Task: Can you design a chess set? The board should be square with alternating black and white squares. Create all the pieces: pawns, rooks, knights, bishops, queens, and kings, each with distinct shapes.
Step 4358:
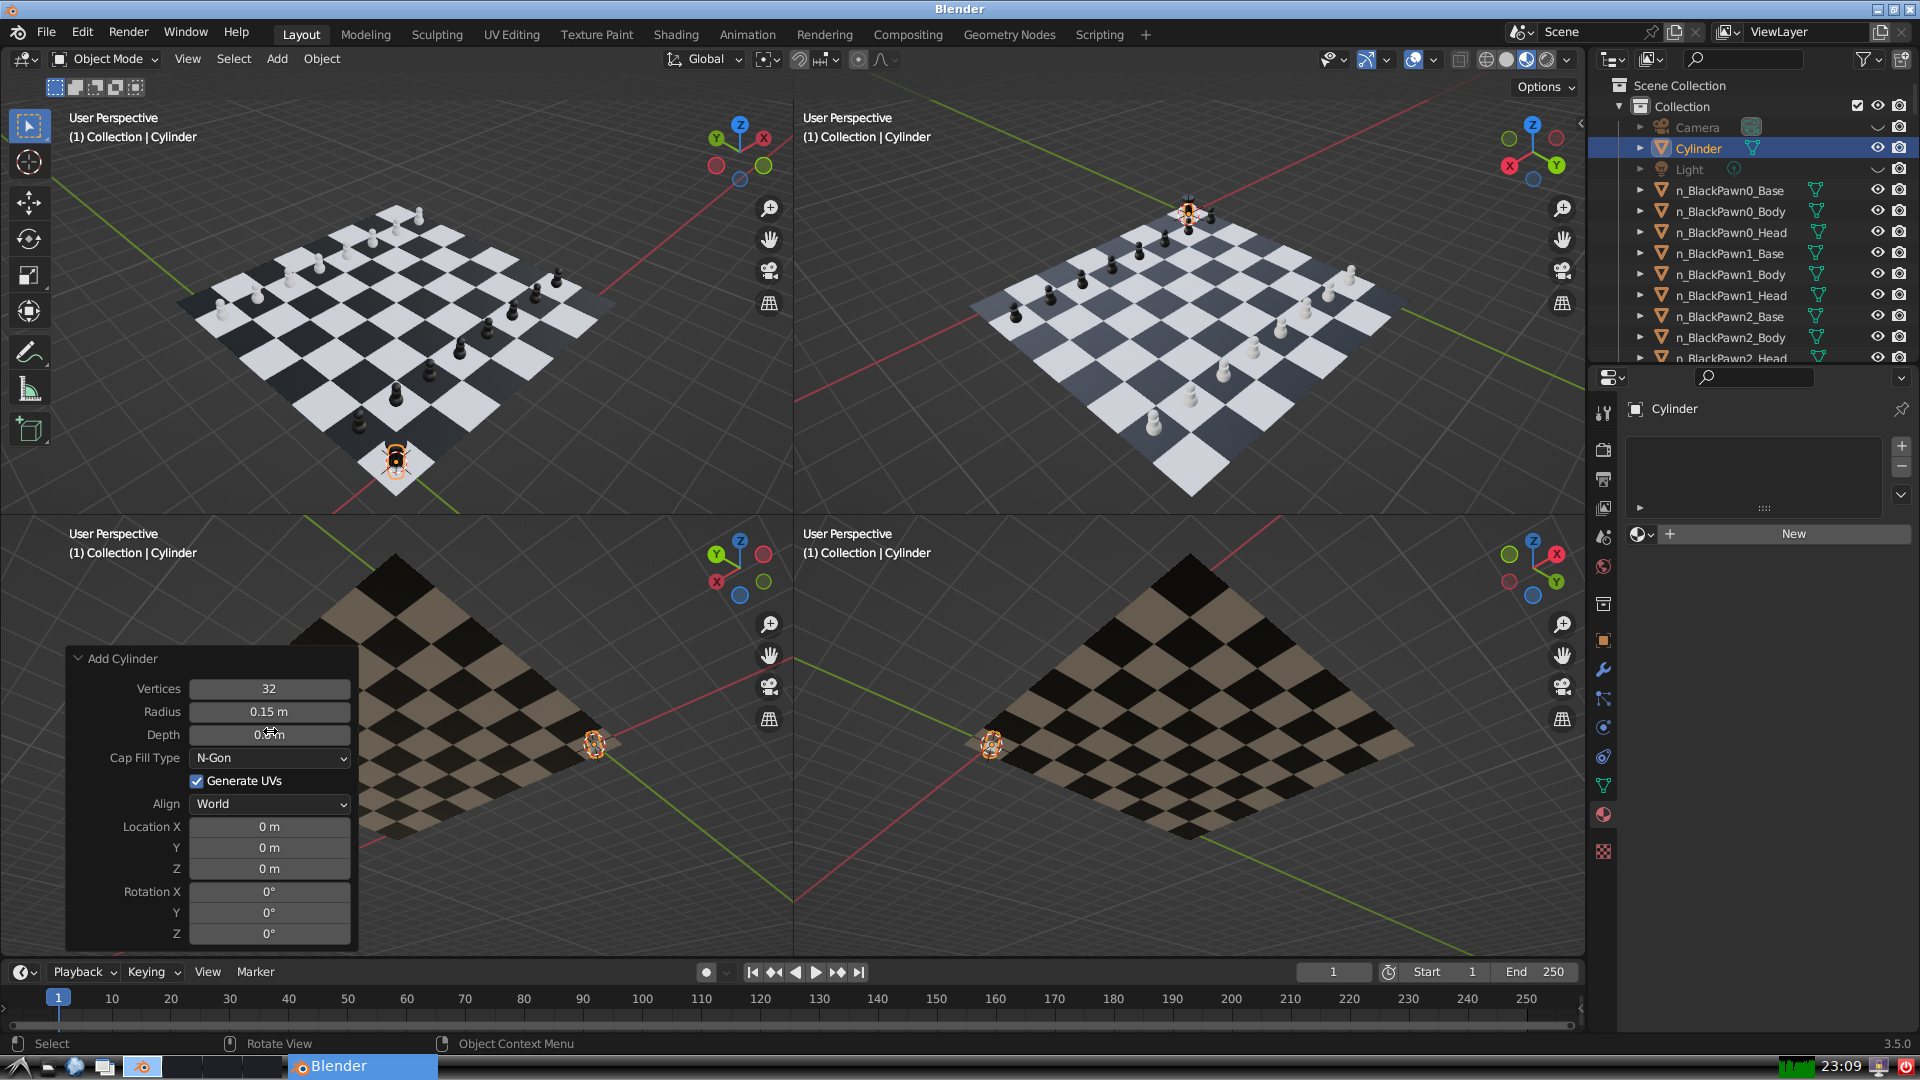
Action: {"mouse_move": [270, 824]}